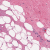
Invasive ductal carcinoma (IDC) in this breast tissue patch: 0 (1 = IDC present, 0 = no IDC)